Question: I am looking for a solution for this screenshot. Explanation is: I want a value in a cell returnd using [index match match] or some other formula to look into column A, if that's not found then next or even next if not found there.
After finding value in any column it should search row with second part of [match] in the formula.
Please help me formulate it.
The current formula:

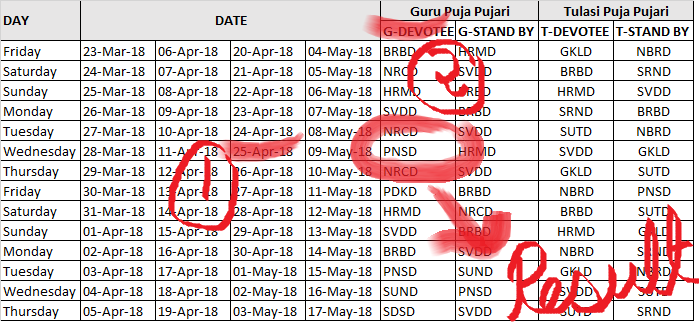
Answer: Use AGGREGATE() as the second criterion in the INDEX instead of MATCH:
'''
=INDEX(F:I, AGGREGATE(15,6,ROW(B4:E17)/(TODAY()+1=B4:E17),1), MATCH("G-devotee",F3:I3,0))
'''